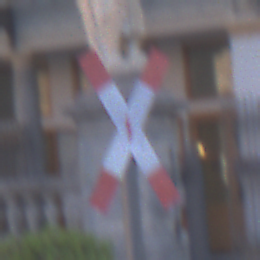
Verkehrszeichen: Andreaskreuz
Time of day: SunriseSunset
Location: Outdoor (Urban)
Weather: PartlyCloudy
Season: NotSpecified
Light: Natural